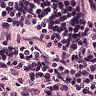
Metastatic tissue present: no